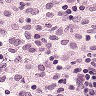
Metastatic tissue present: no